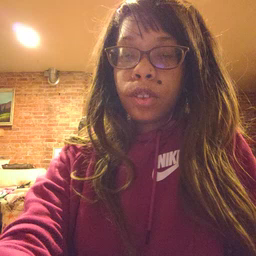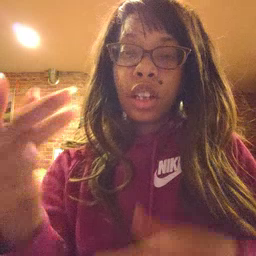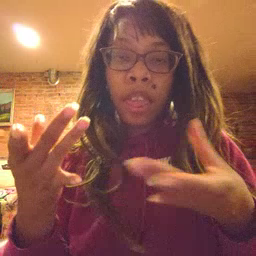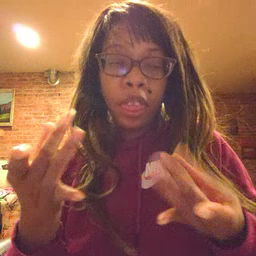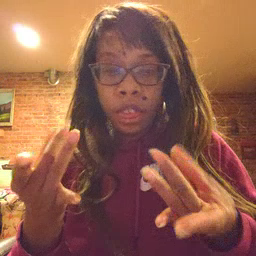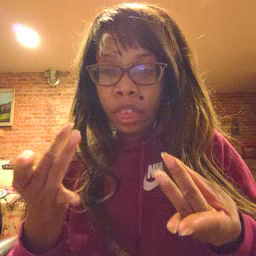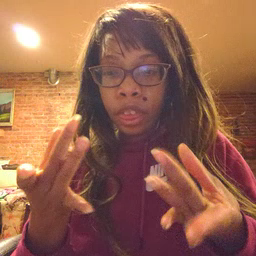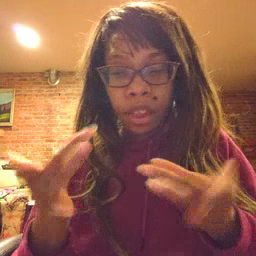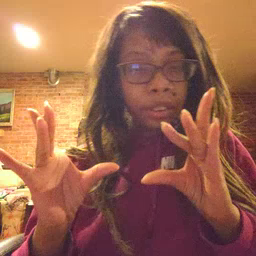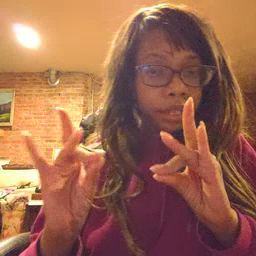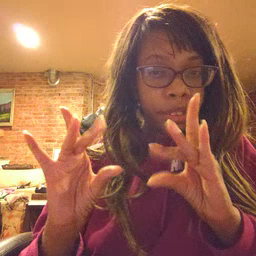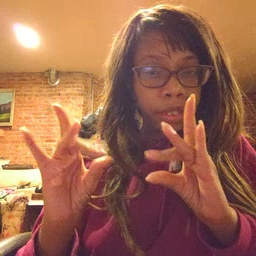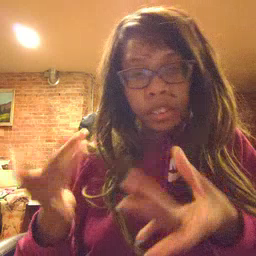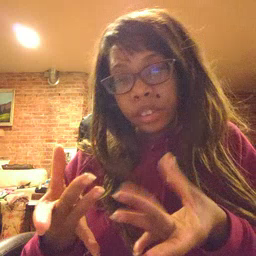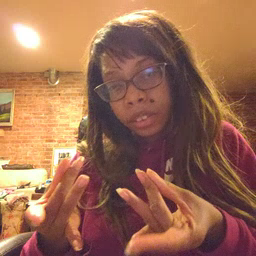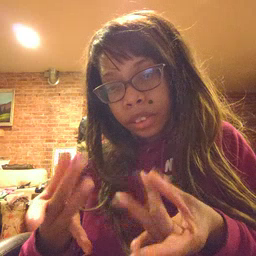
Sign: sticky